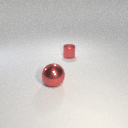
large red metal sphere to the left of small red metal cylinder